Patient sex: M
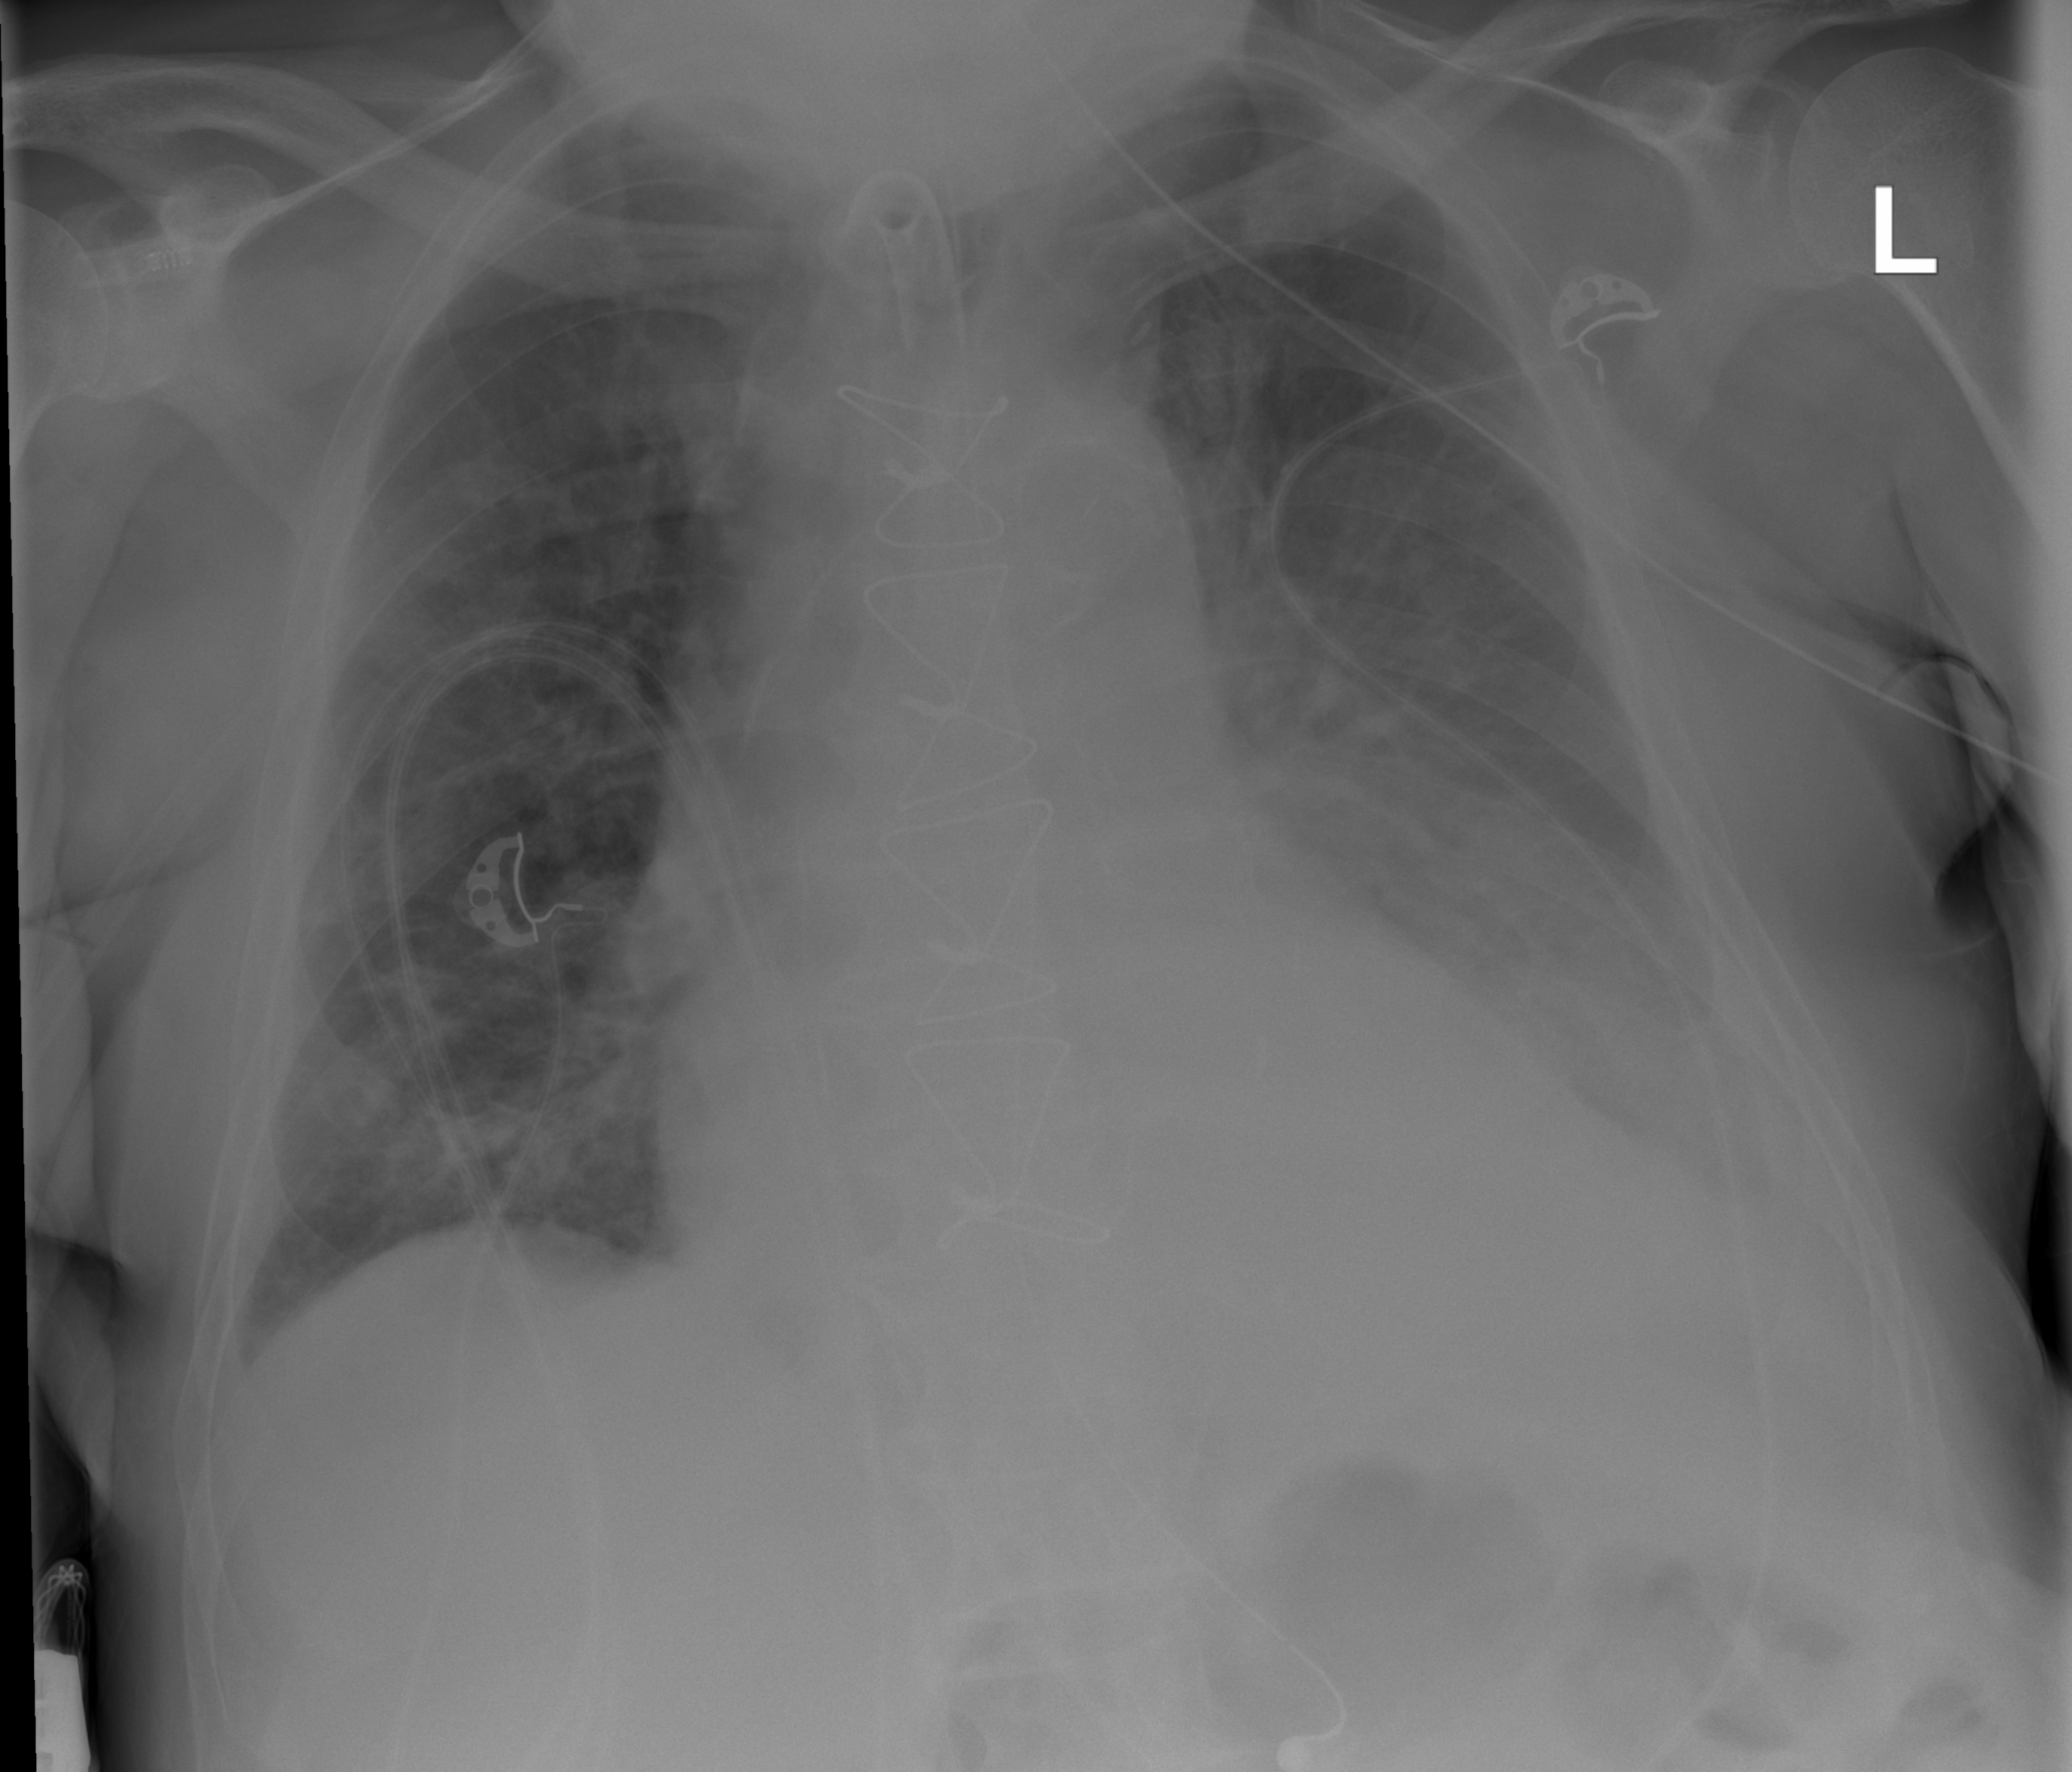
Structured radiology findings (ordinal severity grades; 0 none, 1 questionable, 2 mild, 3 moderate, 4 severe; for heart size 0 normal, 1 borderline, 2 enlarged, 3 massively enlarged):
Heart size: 2
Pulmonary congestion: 2
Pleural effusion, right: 0
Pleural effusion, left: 3
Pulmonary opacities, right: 2
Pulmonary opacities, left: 3
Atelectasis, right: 2
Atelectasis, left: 2